Question: I have an asp.net chart control with different Series and i have reversed the y-axis. Because of this i had to set Crossing AxisY to Maximum to have the xaxis on the bottom. Without setting the crossing value to maximum i have the xaxis on the top but i want it at the bottom.
The Problem is that the x-axis label are still on top and not at the bottom. Anyone has an idea how to reverse y-axis and have the normal x-axis labels at the bottom?
'''
Chart1.ChartAreas[0].AxisY.IsReversed = true;
Chart1.ChartAreas[0].AxisY.Crossing = Double.MaxValue;
'''

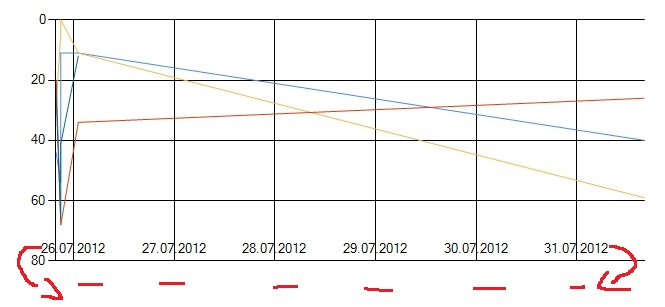
Answer: Alternative solution (I may come back later and tell you how to do it with your existing code)
Note: While I am using a winform to demonstrate this, it should work the same in your asp.net application.
In my alternate solution, you could skip the use of this statement
'''
//Chart1.ChartAreas[0].AxisY.Crossing = Double.MaxValue;
'''
and instead, you could set your dataseries to use the secondary x-axis!
'''
//chart1.ChartAreas[0].AxisY.Crossing = Double.MaxValue; // Disabled - from your example.
chart1.ChartAreas[0].AxisY.IsReversed = true;
chart1.Series[0].XAxisType = AxisType.Secondary;
// Example data for image below
chart1.Series[0].ChartType = SeriesChartType.Spline;
chart1.Series[0].Points.Add(new DataPoint(1, 0));
chart1.Series[0].Points.Add(new DataPoint(2, 40));
chart1.Series[0].Points.Add(new DataPoint(3, 20));
chart1.Series[0].Points.Add(new DataPoint(4, 90));
chart1.Series[0].Points.Add(new DataPoint(5, 20));
'''
My example code it results in the following picture:

Should you find my answer adequate please mark as accepted. Thanks!